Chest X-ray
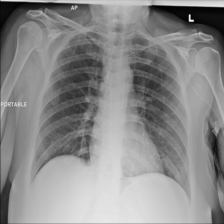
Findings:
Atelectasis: negative
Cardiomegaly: negative
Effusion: negative
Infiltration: negative
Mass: negative
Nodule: negative
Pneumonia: negative
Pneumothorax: negative
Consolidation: negative
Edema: negative
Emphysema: negative
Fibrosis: negative
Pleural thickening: negative
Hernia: negative